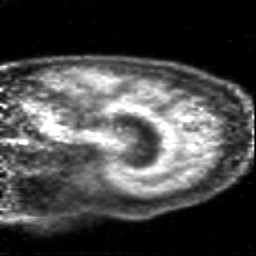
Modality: PET
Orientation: sagittal
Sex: male
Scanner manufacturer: siemens